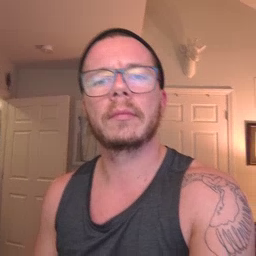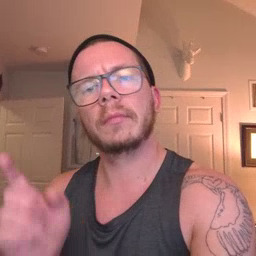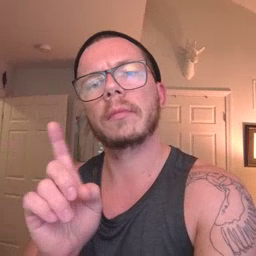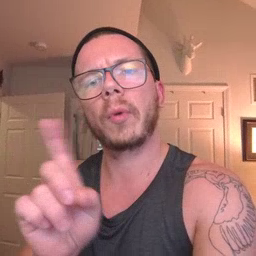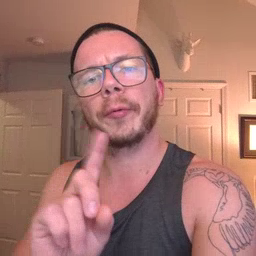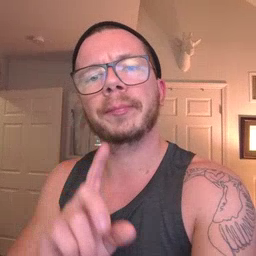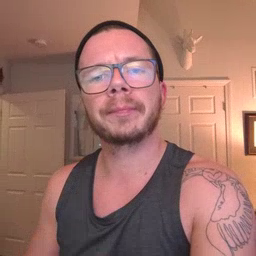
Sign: where